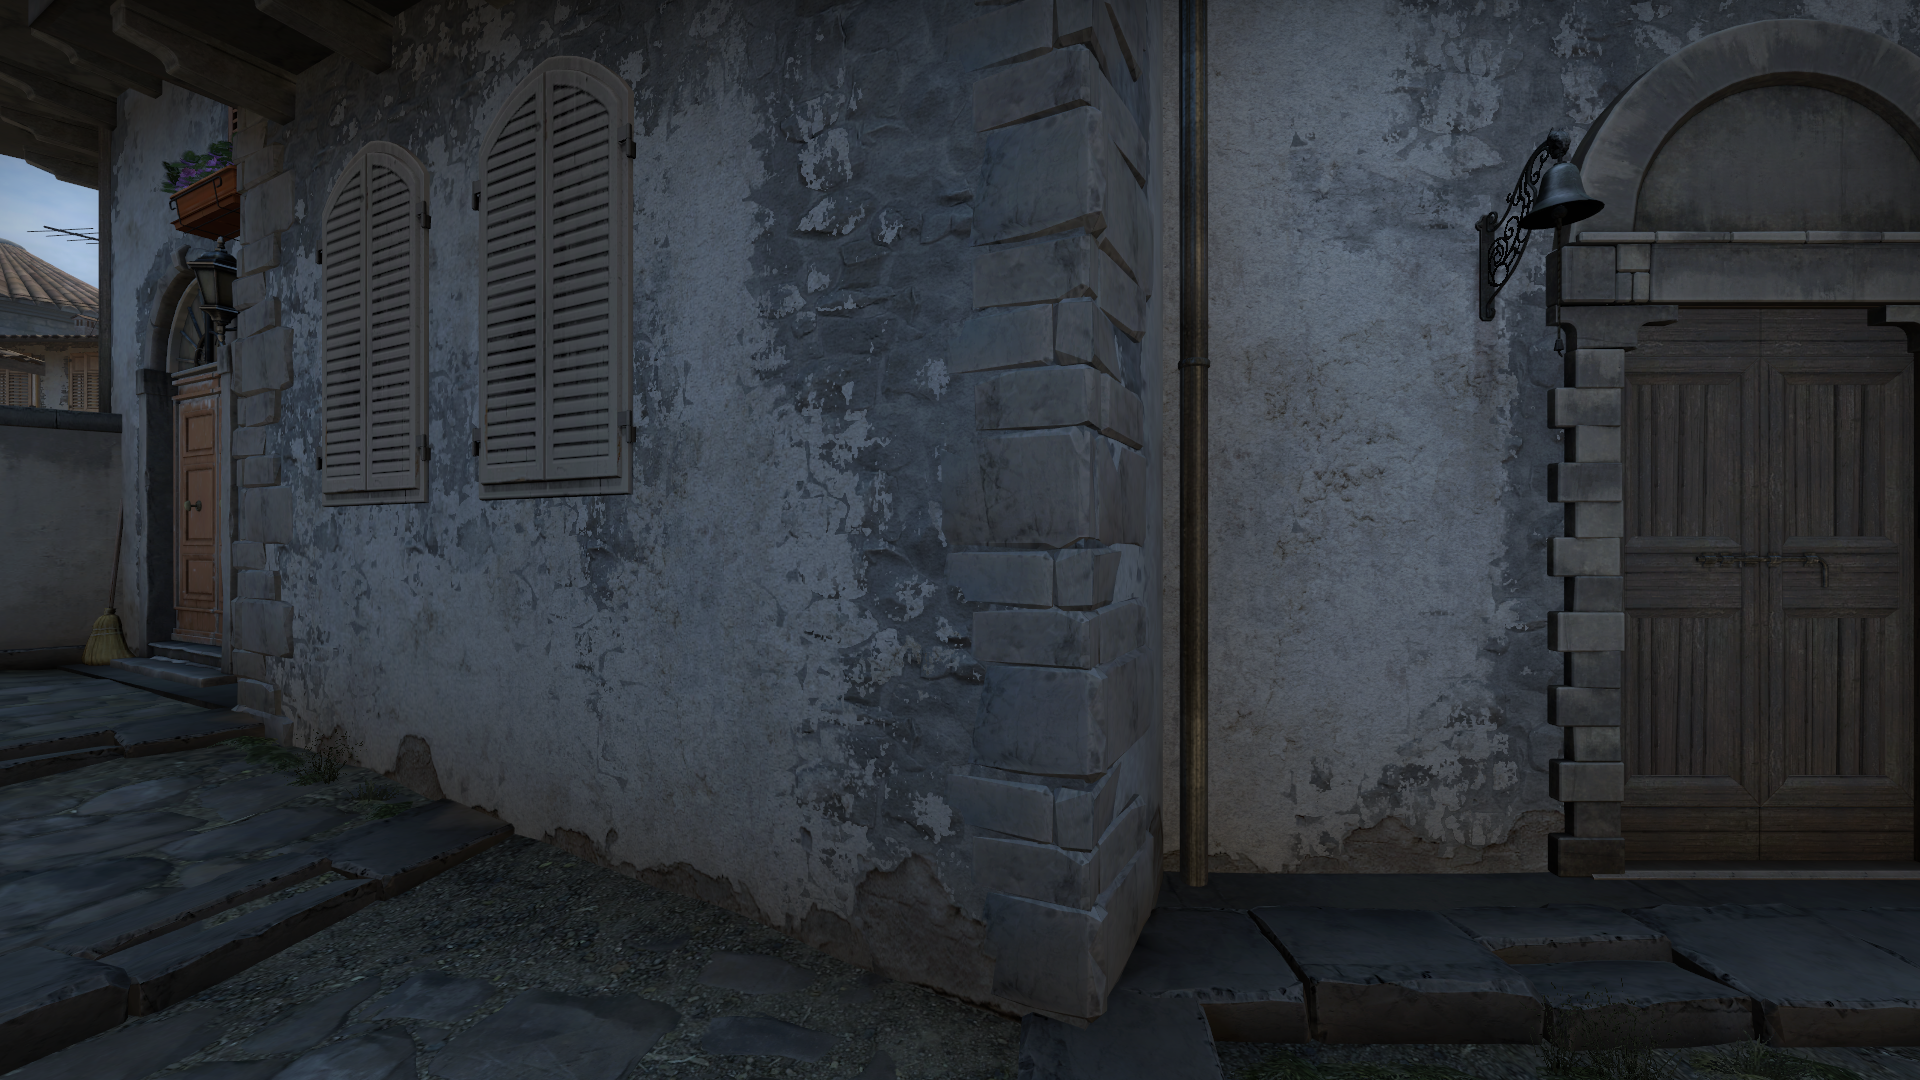
Map: de_inferno